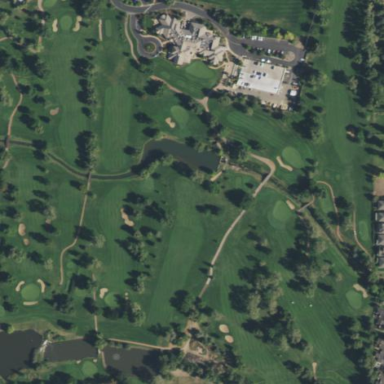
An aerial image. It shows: Golf course.